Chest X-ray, PA view. Patient: 47 years old, sex F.
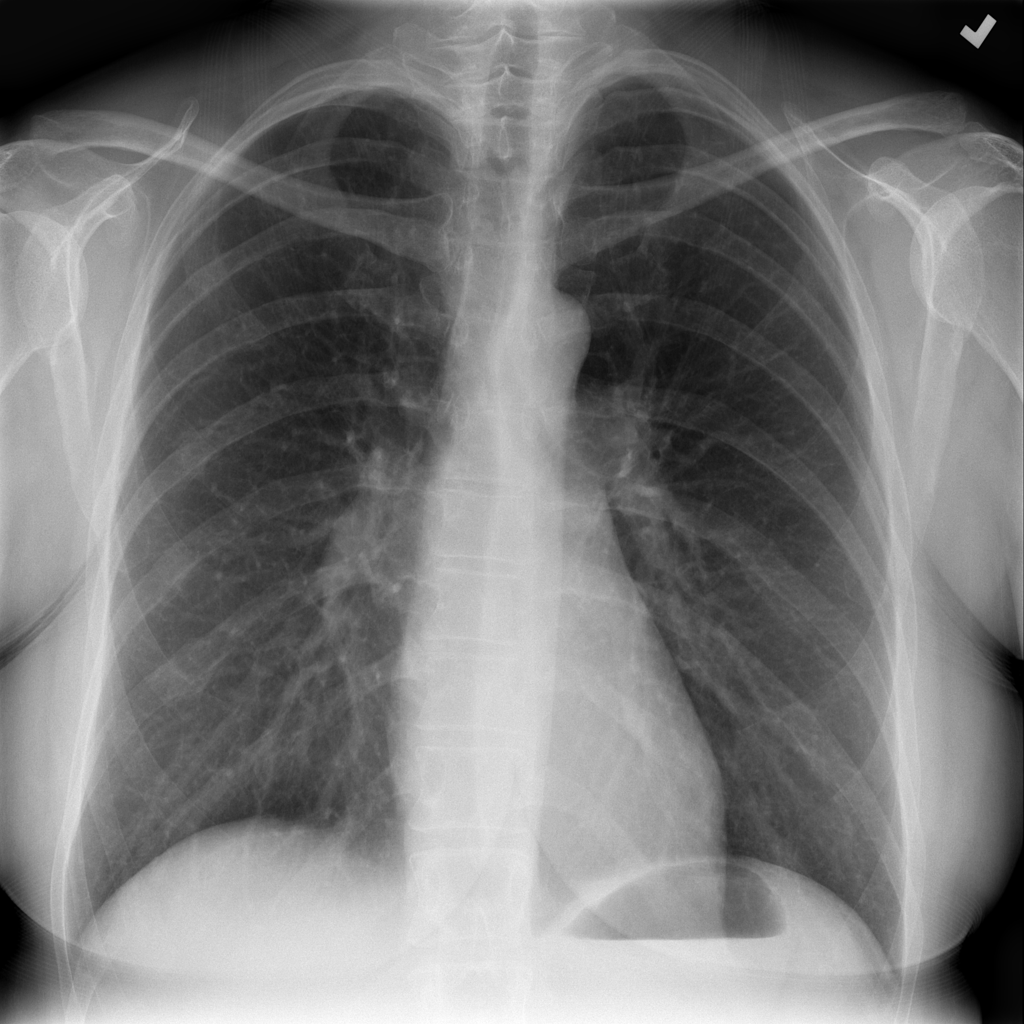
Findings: No Finding